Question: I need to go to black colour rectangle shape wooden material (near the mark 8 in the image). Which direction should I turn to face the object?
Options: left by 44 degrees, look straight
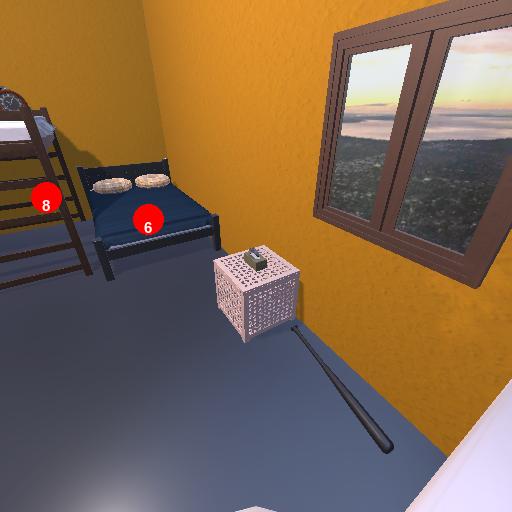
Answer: left by 44 degrees